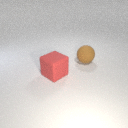
large red rubber cube to the left of large brown rubber sphere